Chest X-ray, PA view. Patient: 41 years old, sex F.
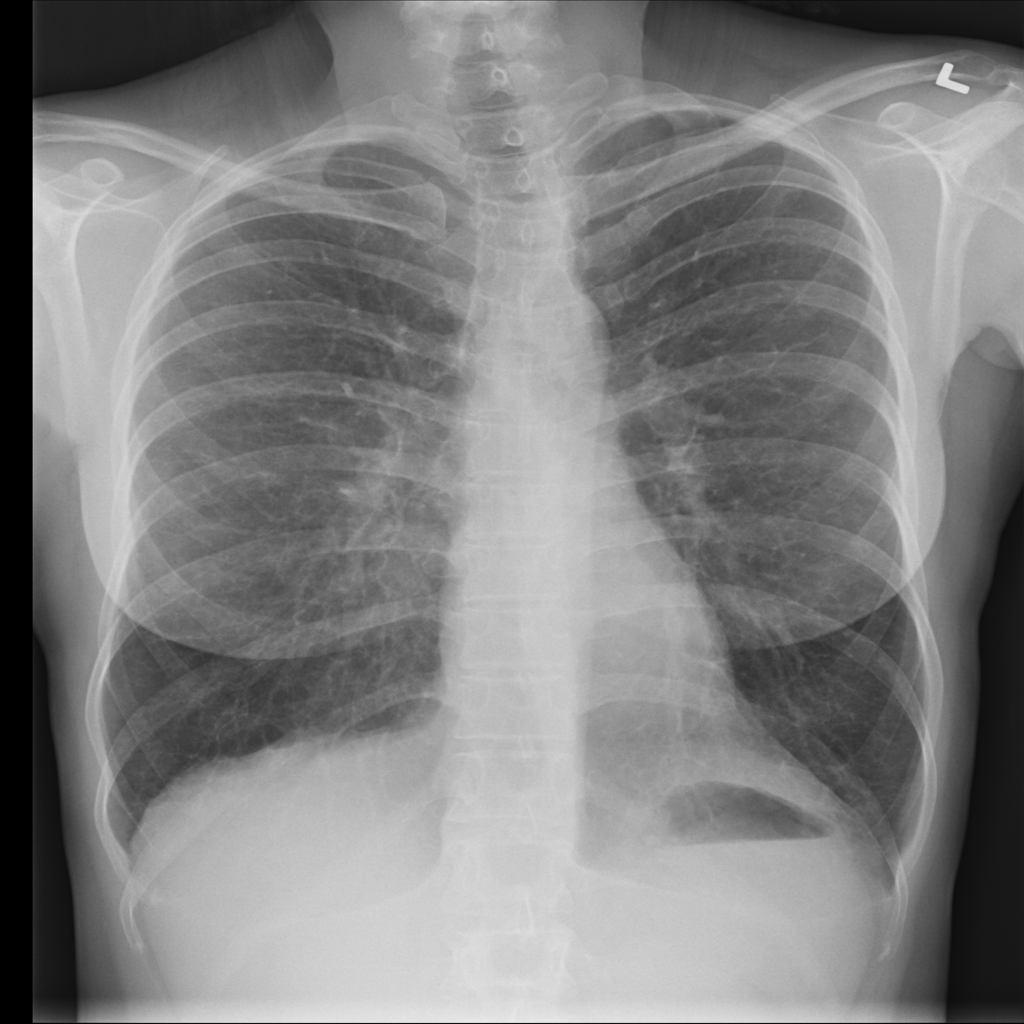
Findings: No Finding